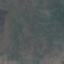
Land use / land cover class: HerbaceousVegetation